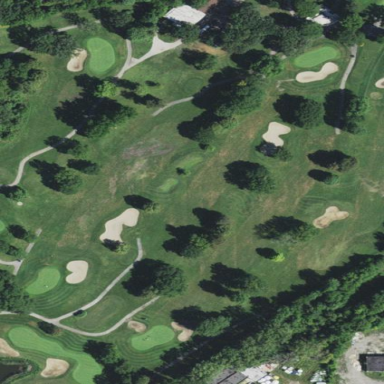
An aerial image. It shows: Well-maintained grassy area known as fairway on golf course.